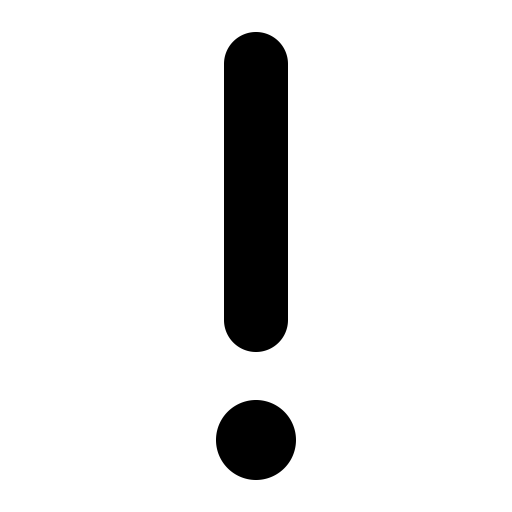
Tags: icon, FontAwesome, fa-icon, solid, exclamation